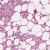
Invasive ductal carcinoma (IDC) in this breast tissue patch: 1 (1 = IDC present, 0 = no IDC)